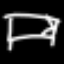
Label: bed